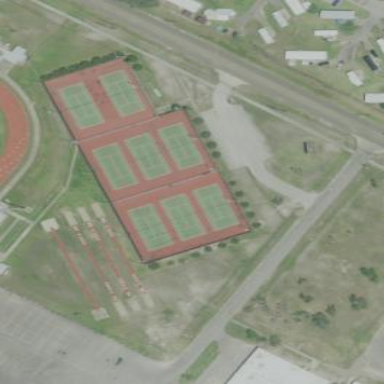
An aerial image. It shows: Tennis court in leisure pitch.